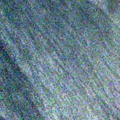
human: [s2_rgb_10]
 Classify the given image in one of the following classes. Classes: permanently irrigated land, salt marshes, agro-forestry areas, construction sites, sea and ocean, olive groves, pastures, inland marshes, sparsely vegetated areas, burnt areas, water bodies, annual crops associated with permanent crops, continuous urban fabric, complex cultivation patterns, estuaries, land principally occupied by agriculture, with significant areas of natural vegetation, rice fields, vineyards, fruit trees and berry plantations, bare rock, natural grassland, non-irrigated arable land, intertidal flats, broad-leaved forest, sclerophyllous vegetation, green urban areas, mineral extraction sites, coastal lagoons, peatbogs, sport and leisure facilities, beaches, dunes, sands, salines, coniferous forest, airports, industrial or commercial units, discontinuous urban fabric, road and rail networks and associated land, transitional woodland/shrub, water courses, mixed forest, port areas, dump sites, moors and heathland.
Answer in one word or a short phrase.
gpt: water bodies